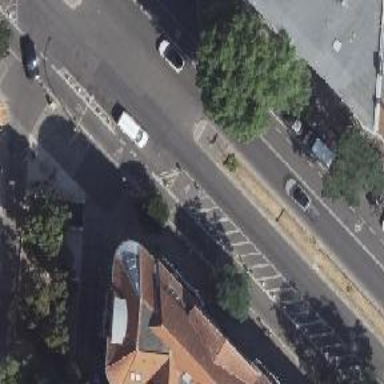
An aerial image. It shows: Footway that serves as traffic island.